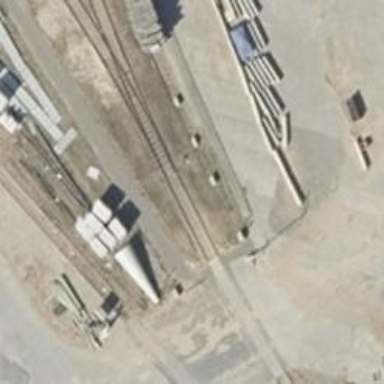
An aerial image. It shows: Railway switch.